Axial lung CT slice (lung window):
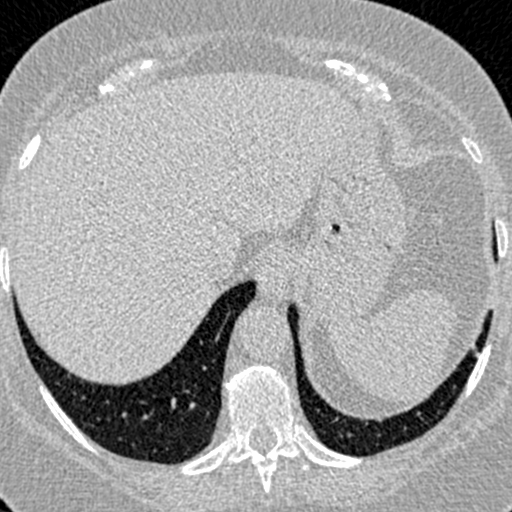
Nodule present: no